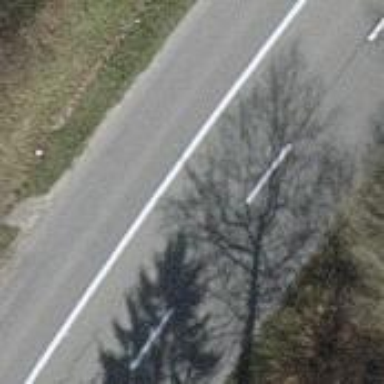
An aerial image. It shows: Secondary road with asphalt surface.